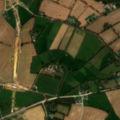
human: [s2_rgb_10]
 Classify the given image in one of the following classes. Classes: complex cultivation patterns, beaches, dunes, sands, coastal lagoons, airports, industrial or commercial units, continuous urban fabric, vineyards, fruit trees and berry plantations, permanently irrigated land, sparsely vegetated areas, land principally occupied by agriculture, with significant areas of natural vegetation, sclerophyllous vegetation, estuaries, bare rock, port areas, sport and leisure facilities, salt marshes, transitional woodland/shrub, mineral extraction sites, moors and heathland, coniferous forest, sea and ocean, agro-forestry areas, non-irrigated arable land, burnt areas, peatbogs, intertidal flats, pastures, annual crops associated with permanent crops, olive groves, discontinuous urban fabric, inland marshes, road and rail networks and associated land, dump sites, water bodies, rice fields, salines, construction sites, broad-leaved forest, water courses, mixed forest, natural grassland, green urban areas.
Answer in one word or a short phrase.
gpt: construction sites, non-irrigated arable land, pastures